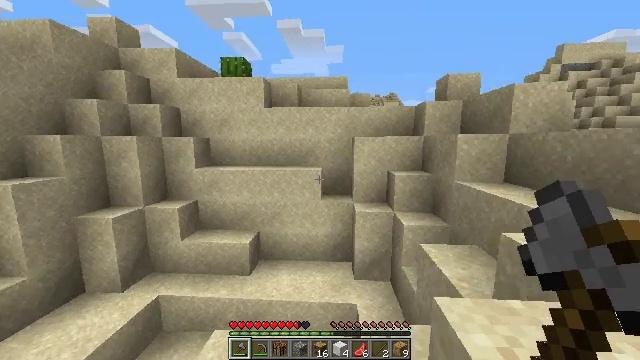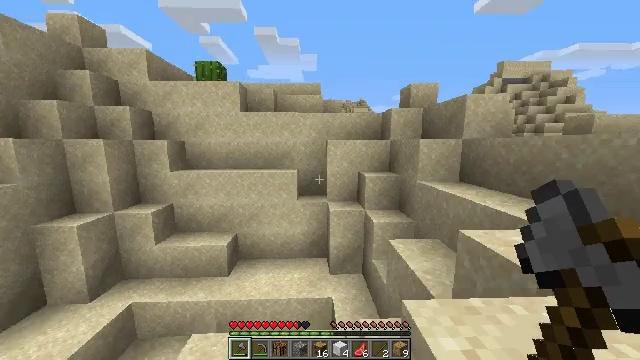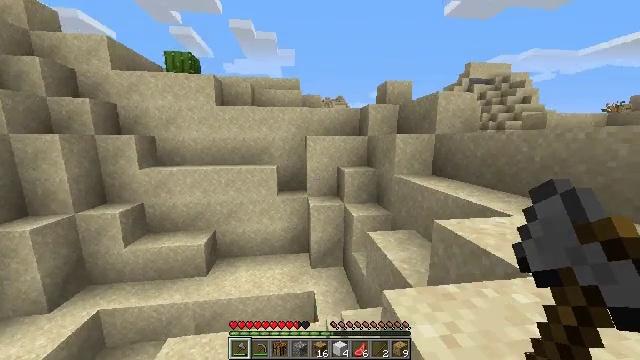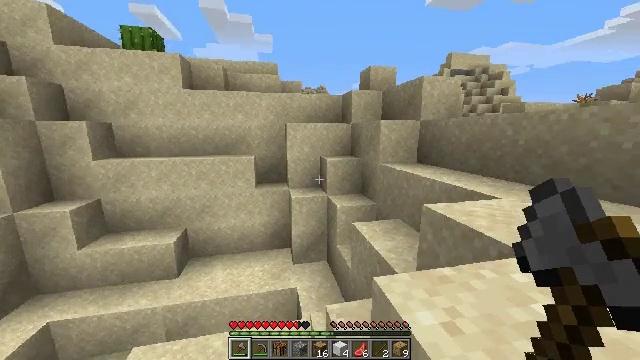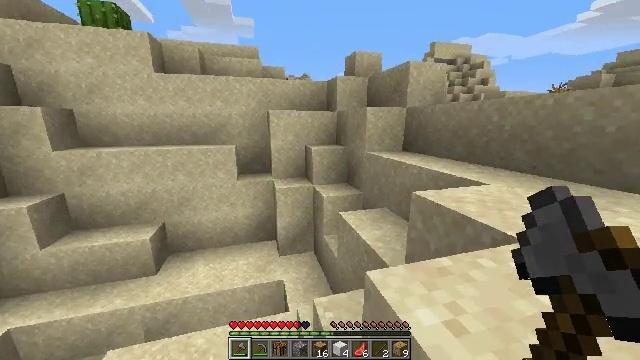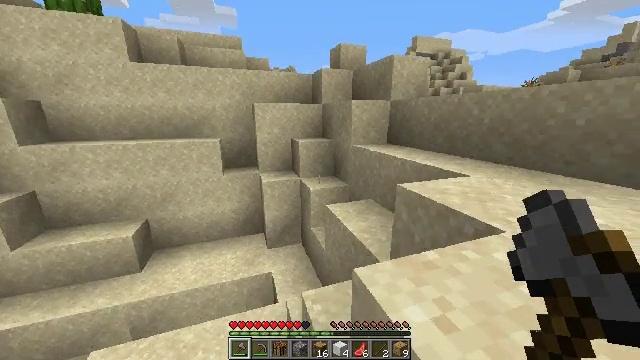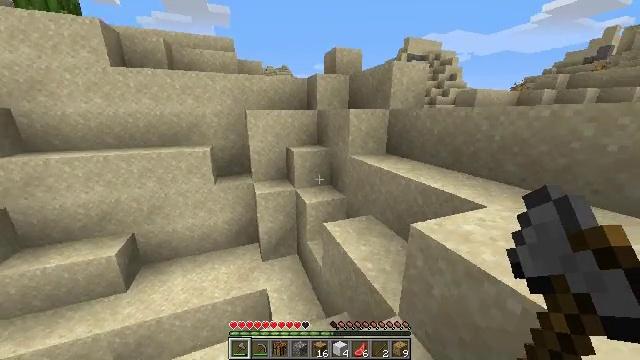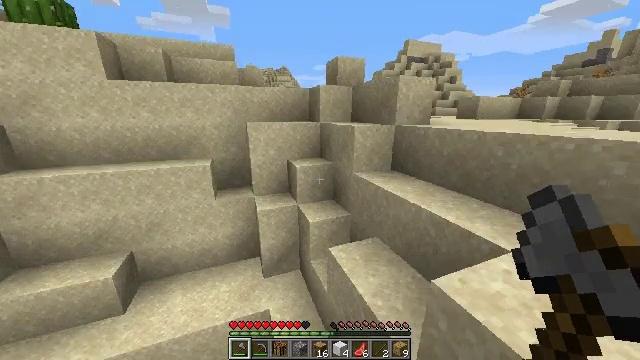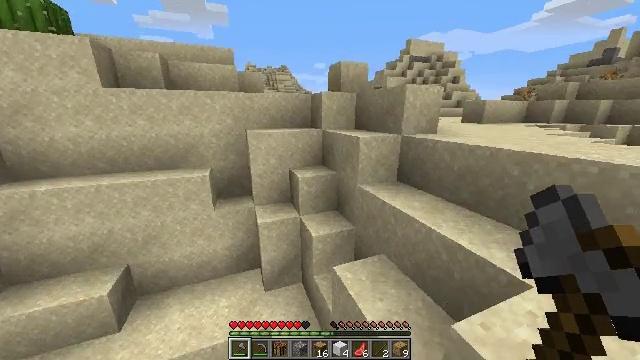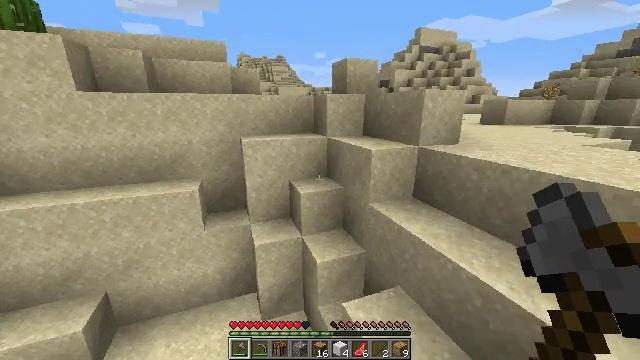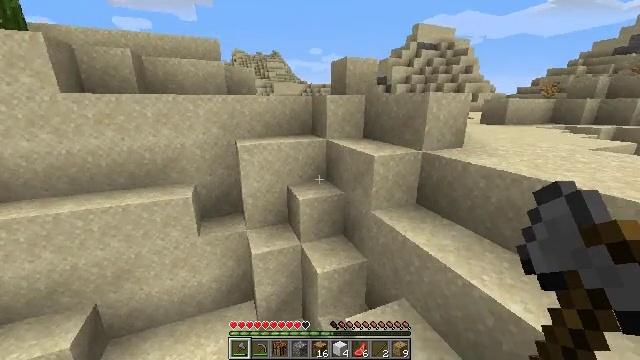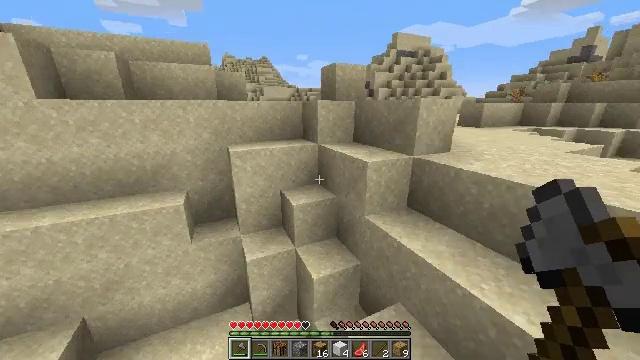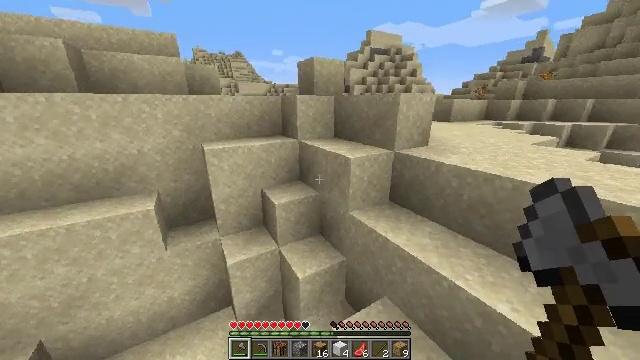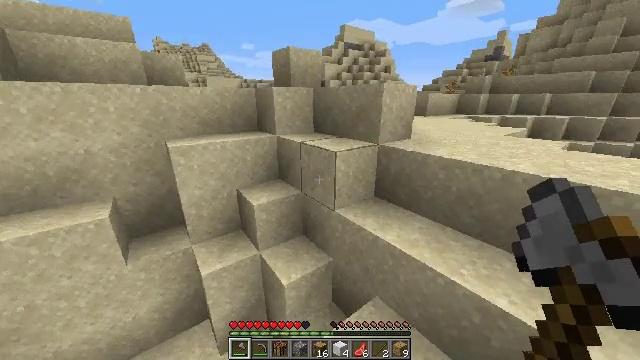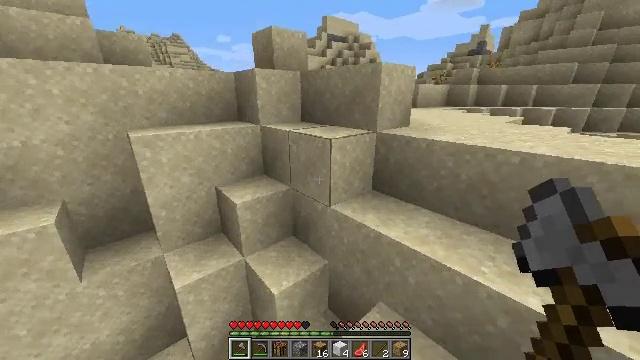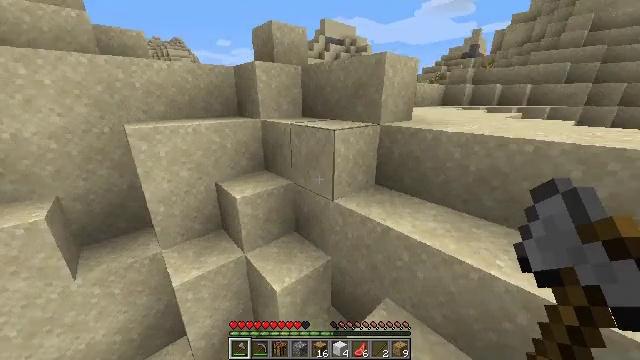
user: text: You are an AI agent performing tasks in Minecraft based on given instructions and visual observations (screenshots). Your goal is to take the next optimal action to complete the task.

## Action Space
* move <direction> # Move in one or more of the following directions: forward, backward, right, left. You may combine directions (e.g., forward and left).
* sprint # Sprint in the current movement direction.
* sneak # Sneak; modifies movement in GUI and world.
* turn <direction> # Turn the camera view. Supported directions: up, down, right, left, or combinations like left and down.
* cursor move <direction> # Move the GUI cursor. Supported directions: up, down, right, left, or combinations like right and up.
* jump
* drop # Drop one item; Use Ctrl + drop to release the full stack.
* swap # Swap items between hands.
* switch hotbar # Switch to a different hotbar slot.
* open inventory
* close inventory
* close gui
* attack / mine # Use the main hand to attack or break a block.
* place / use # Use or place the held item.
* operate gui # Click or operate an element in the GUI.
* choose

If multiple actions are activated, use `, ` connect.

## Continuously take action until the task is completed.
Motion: motion action
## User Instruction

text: Kill the salmon.
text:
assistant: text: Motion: move forward, sprint, turn right, jump
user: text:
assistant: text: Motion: move forward, sprint, turn right and down, jump
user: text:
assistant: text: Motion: move forward, sprint, turn right and down, jump
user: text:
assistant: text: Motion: move forward, sprint, turn right and down, jump
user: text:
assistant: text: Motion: move forward, sprint, turn right and down, jump
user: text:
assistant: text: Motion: move forward, sprint, turn right, jump
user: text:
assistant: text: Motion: move forward, sprint, jump
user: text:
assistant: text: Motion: move forward, sprint, jump
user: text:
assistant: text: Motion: move forward, sprint, jump
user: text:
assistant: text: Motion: move forward, sprint, jump
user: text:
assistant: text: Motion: move forward, sprint, turn right, jump
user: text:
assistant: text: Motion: move forward, sprint, turn right and down, jump
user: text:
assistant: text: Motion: move forward, sprint, turn right, jump
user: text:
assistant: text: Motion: move forward, sprint, turn right, jump
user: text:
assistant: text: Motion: move forward, sprint, jump
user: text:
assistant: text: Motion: move forward, sprint, jump
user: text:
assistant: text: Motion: move forward, sprint, jump
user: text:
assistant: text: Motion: move forward, sprint, turn left and up, jump
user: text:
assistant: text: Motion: move forward, sprint, turn left and up, jump
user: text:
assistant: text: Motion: move forward, sprint, turn left, jump
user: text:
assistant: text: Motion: move forward, sprint, jump
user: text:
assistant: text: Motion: move forward, sprint, jump
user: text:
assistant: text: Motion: move forward, sprint, jump
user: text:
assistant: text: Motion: move forward, sprint, jump
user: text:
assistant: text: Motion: move forward, sprint, turn left and up, jump
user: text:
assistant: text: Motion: move forward, sprint, turn left, jump
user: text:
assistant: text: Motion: move forward, sprint, turn left, jump
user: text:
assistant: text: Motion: move forward, sprint, jump
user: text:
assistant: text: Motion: move forward, sprint, turn right, jump
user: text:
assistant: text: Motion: move forward, sprint, turn right and down, jump